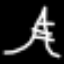
Label: The Eiffel Tower